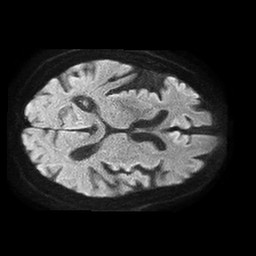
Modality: TRACE
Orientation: axial
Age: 79
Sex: male
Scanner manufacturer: philips
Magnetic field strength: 1.5 T
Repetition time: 4.6 s
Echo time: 0.08517 s